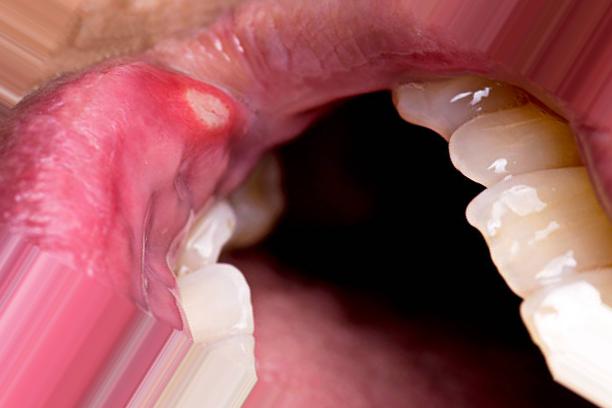
Condition: Mouth Ulcer